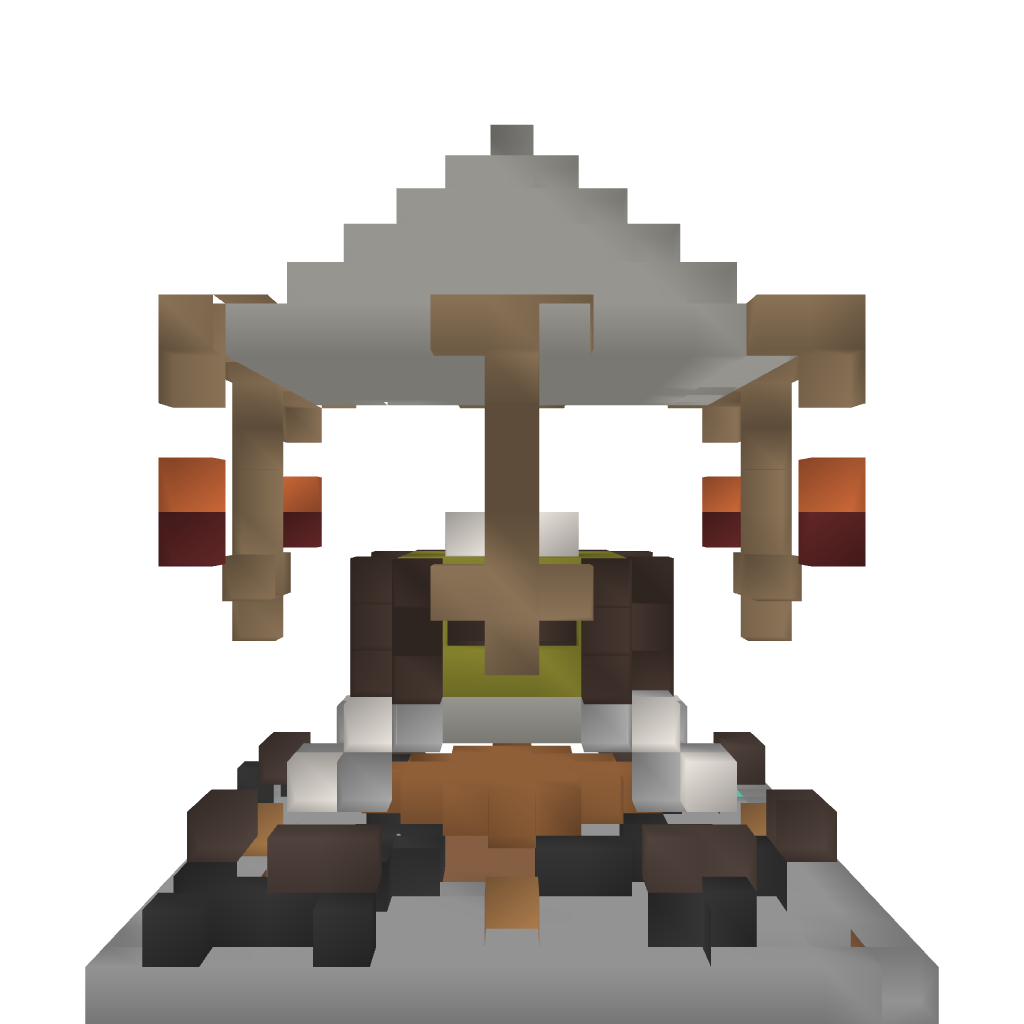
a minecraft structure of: Enchantment Nexus